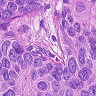
Metastatic tissue present: yes